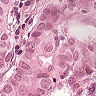
Metastatic tissue present: yes